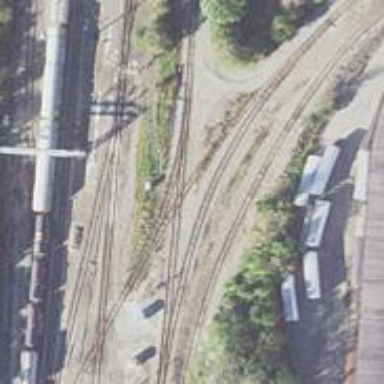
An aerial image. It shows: Rail spur service.